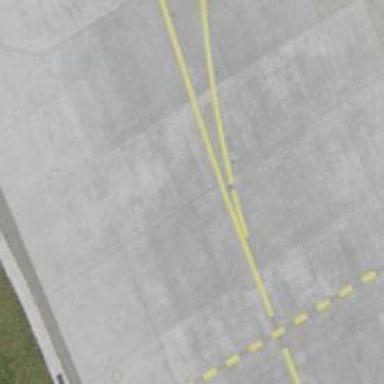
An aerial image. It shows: View of taxiway at the airport.